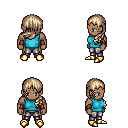
a pixel art fantasy rpg character, male body template, human, dark skin, teal sleeveless shirt, metal pants, white blonde left-swept hairstyle, cloth bracers, gold boots, four views (front, back, left, right), 2x2 character sprite sheet, small pixel art, hard edges, no anti-aliasing